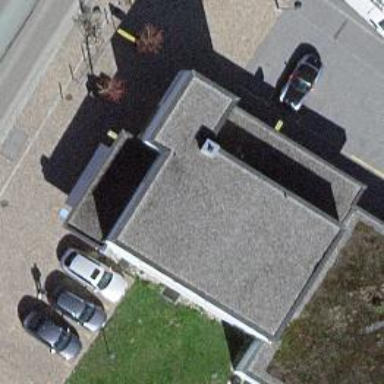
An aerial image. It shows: Kiosk shop.